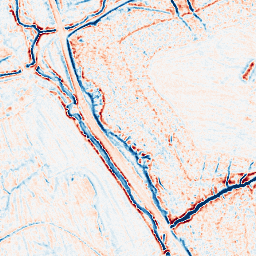
Category: edge_preserving
Decomposition family: bilateral
Decomposition parameters: d: 9
sigma_color: 25
sigma_space: 150
Upsampling method: sinc_hamming
Upsampling parameters: scale: 8
kernel_size: 16
Upsampling scale: 8